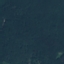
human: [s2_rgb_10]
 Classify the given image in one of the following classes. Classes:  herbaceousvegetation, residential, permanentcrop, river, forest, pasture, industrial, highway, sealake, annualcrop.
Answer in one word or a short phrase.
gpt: Forest